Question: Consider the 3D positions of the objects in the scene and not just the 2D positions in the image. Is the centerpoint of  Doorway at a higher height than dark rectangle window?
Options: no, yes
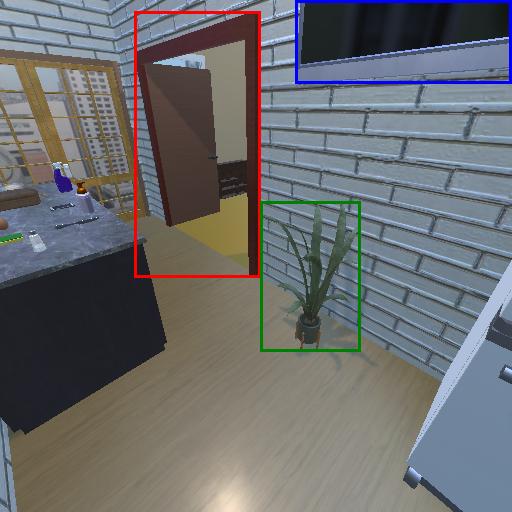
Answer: no